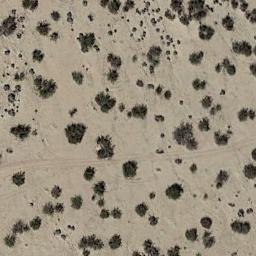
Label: chaparral